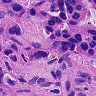
Metastatic tissue present: yes